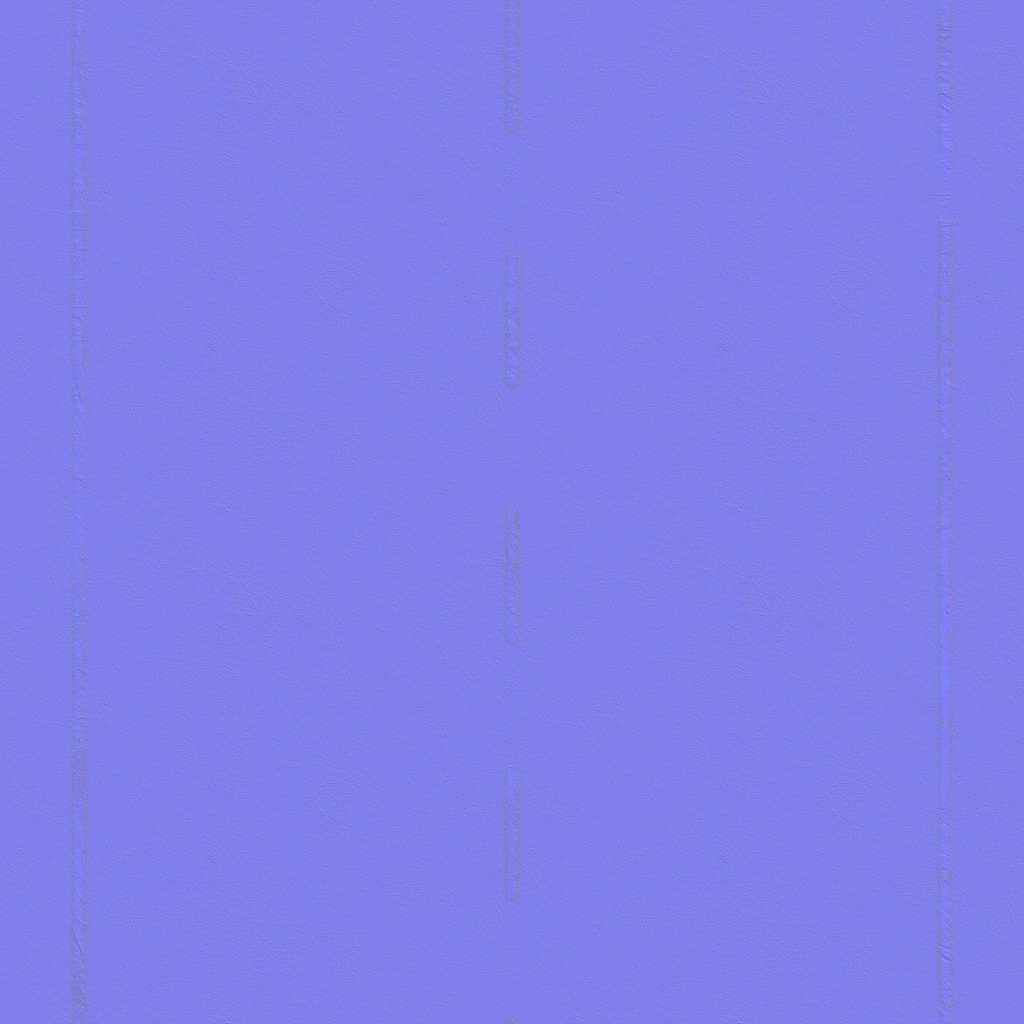
Texture map type: NormalGL